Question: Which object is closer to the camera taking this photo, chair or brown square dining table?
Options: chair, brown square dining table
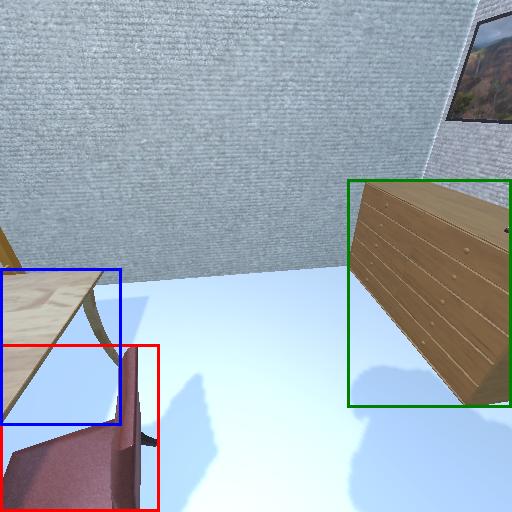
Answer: chair